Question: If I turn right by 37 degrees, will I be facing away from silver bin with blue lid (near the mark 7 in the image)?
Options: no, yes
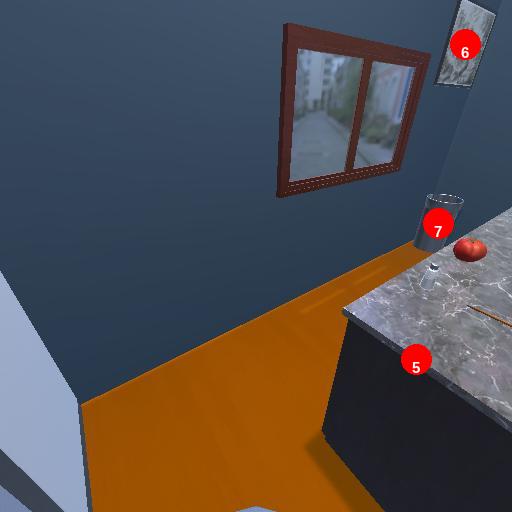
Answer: no